Question: I use selector for ListFragment
My xml for ListFragment
'''
<LinearLayout xmlns:tools="http://schemas.android.com/tools"
xmlns:android="http://schemas.android.com/apk/res/android"
android:id="@+id/LinearLayout1"
android:layout_width="match_parent"
android:layout_height="match_parent"
android:background="#F1F4F2"
android:orientation="horizontal" >
<fragment
android:name="usanin.max.gps_logger.Fragment_Left"
android:layout_width="match_parent"
android:layout_height="wrap_content"
android:layout_weight="5" />
<FrameLayout
android:id="@+id/frag_content"
android:layout_width="match_parent"
android:layout_height="fill_parent"
android:layout_weight="2" />
</LinearLayout>
'''
xml for items ListFragment
'''
<LinearLayout xmlns:android="http://schemas.android.com/apk/res/android"
android:layout_width="fill_parent"
android:layout_height="fill_parent"
android:background="@drawable/arrow"
android:orientation="horizontal" >
<LinearLayout
android:id="@+id/linearLayout1"
android:layout_width="wrap_content"
android:layout_height="wrap_content"
android:layout_gravity="center_vertical|left"
android:layout_marginBottom="5dp"
android:layout_marginLeft="5dp"
android:layout_marginTop="5dp"
android:layout_weight="1"
android:gravity="center_vertical"
android:orientation="vertical" >
<TextView
android:id="@+id/tvDescr"
android:layout_width="wrap_content"
android:layout_height="wrap_content"
android:layout_gravity="center_vertical" >
</TextView>
</LinearLayout>
<ImageView
android:id="@+id/ivImage"
android:layout_width="wrap_content"
android:layout_height="wrap_content"
android:layout_gravity="center_vertical"
android:maxHeight="20dp"
android:minHeight="20dp" >
</ImageView>
</LinearLayout>
'''
to press the button I use the selector arrow.xml
'''
<item android:state_focused="true" android:state_pressed="true"><shape>
<gradient android:angle="90.0" android:endColor="#BA55D3" android:startColor="#800080" android:type="linear" />
<corners android:radius="5.0dp" />
</shape></item>
<item android:state_focused="false" android:state_pressed="true"><shape>
<gradient android:angle="90.0" android:color="#F1F4F2" android:endColor="#53AC71" android:startColor="#53AC71" android:type="linear" />
<corners android:radius="5.0dp" />
</shape></item>
<item android:state_activated="true"><shape>
<gradient android:angle="90.0" android:endColor="#3DF5E9" android:startColor="#3DF5E9" android:type="linear" />
<corners android:radius="5.0dp" />
</shape></item>
<item><shape>
<gradient android:angle="90.0" android:endColor="#8E9C8B" android:startColor="#8E9C8B" android:type="linear" />
<corners android:radius="5.0dp" />
</shape></item>
'''
but I have a problem, when I pressed on the button - color background changed
I tried to set the selector when pressed "android:background" but does not work

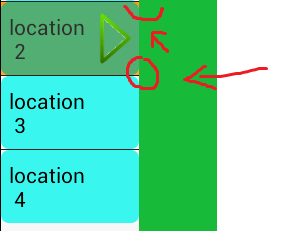
Answer: You should set 'android:listSelector="@null"' on your list. Your problem are the transparent corners where the default selector is visible.
I assume you use a <URL> you need to have your ListView somewhere.
If you are generating the listview programmatically try to use this in your 'onViewCreated()' of the ListFragment:
'''
getListView().setSeletor(android.R.color.transparent);
'''